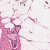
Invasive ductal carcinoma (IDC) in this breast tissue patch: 0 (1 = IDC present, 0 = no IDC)